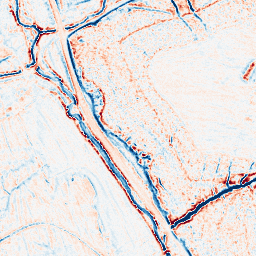
Category: edge_preserving
Decomposition family: bilateral
Decomposition parameters: d: 9
sigma_color: 50
sigma_space: 100
Upsampling method: regularized
Upsampling parameters: scale: 2
lambda_reg: 0.01
Upsampling scale: 2